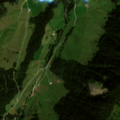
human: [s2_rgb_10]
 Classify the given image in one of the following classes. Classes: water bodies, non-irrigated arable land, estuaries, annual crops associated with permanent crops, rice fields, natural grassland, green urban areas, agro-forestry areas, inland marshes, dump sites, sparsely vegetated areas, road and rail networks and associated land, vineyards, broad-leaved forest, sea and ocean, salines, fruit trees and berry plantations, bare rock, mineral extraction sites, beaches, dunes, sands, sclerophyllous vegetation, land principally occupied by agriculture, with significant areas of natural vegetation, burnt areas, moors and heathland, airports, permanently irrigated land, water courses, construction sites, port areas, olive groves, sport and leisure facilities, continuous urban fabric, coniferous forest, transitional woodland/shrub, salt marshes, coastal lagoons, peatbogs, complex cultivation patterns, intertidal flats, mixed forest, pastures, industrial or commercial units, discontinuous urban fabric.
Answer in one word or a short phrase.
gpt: coniferous forest, natural grassland, transitional woodland/shrub